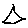
Label: triangle